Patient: sex M, age 64
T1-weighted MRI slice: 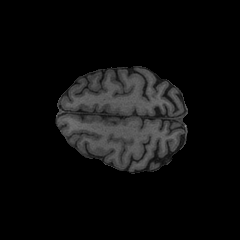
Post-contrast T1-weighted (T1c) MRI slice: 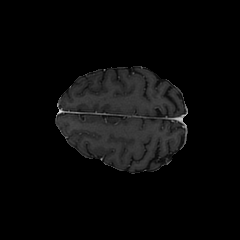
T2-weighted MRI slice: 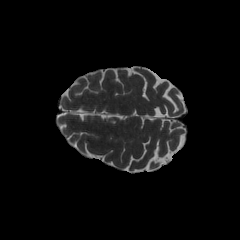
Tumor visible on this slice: no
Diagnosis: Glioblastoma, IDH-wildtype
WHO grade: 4